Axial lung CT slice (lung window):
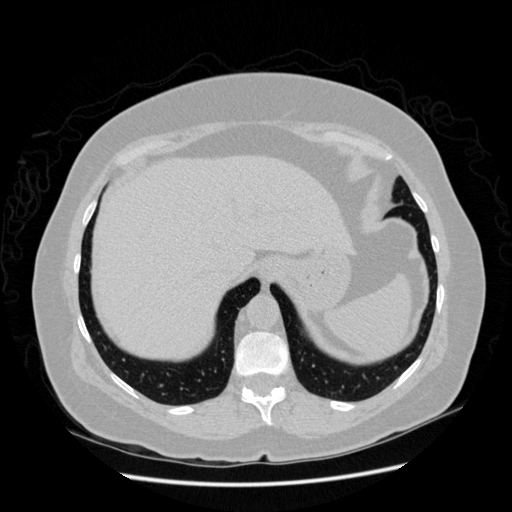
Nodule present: no